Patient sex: F
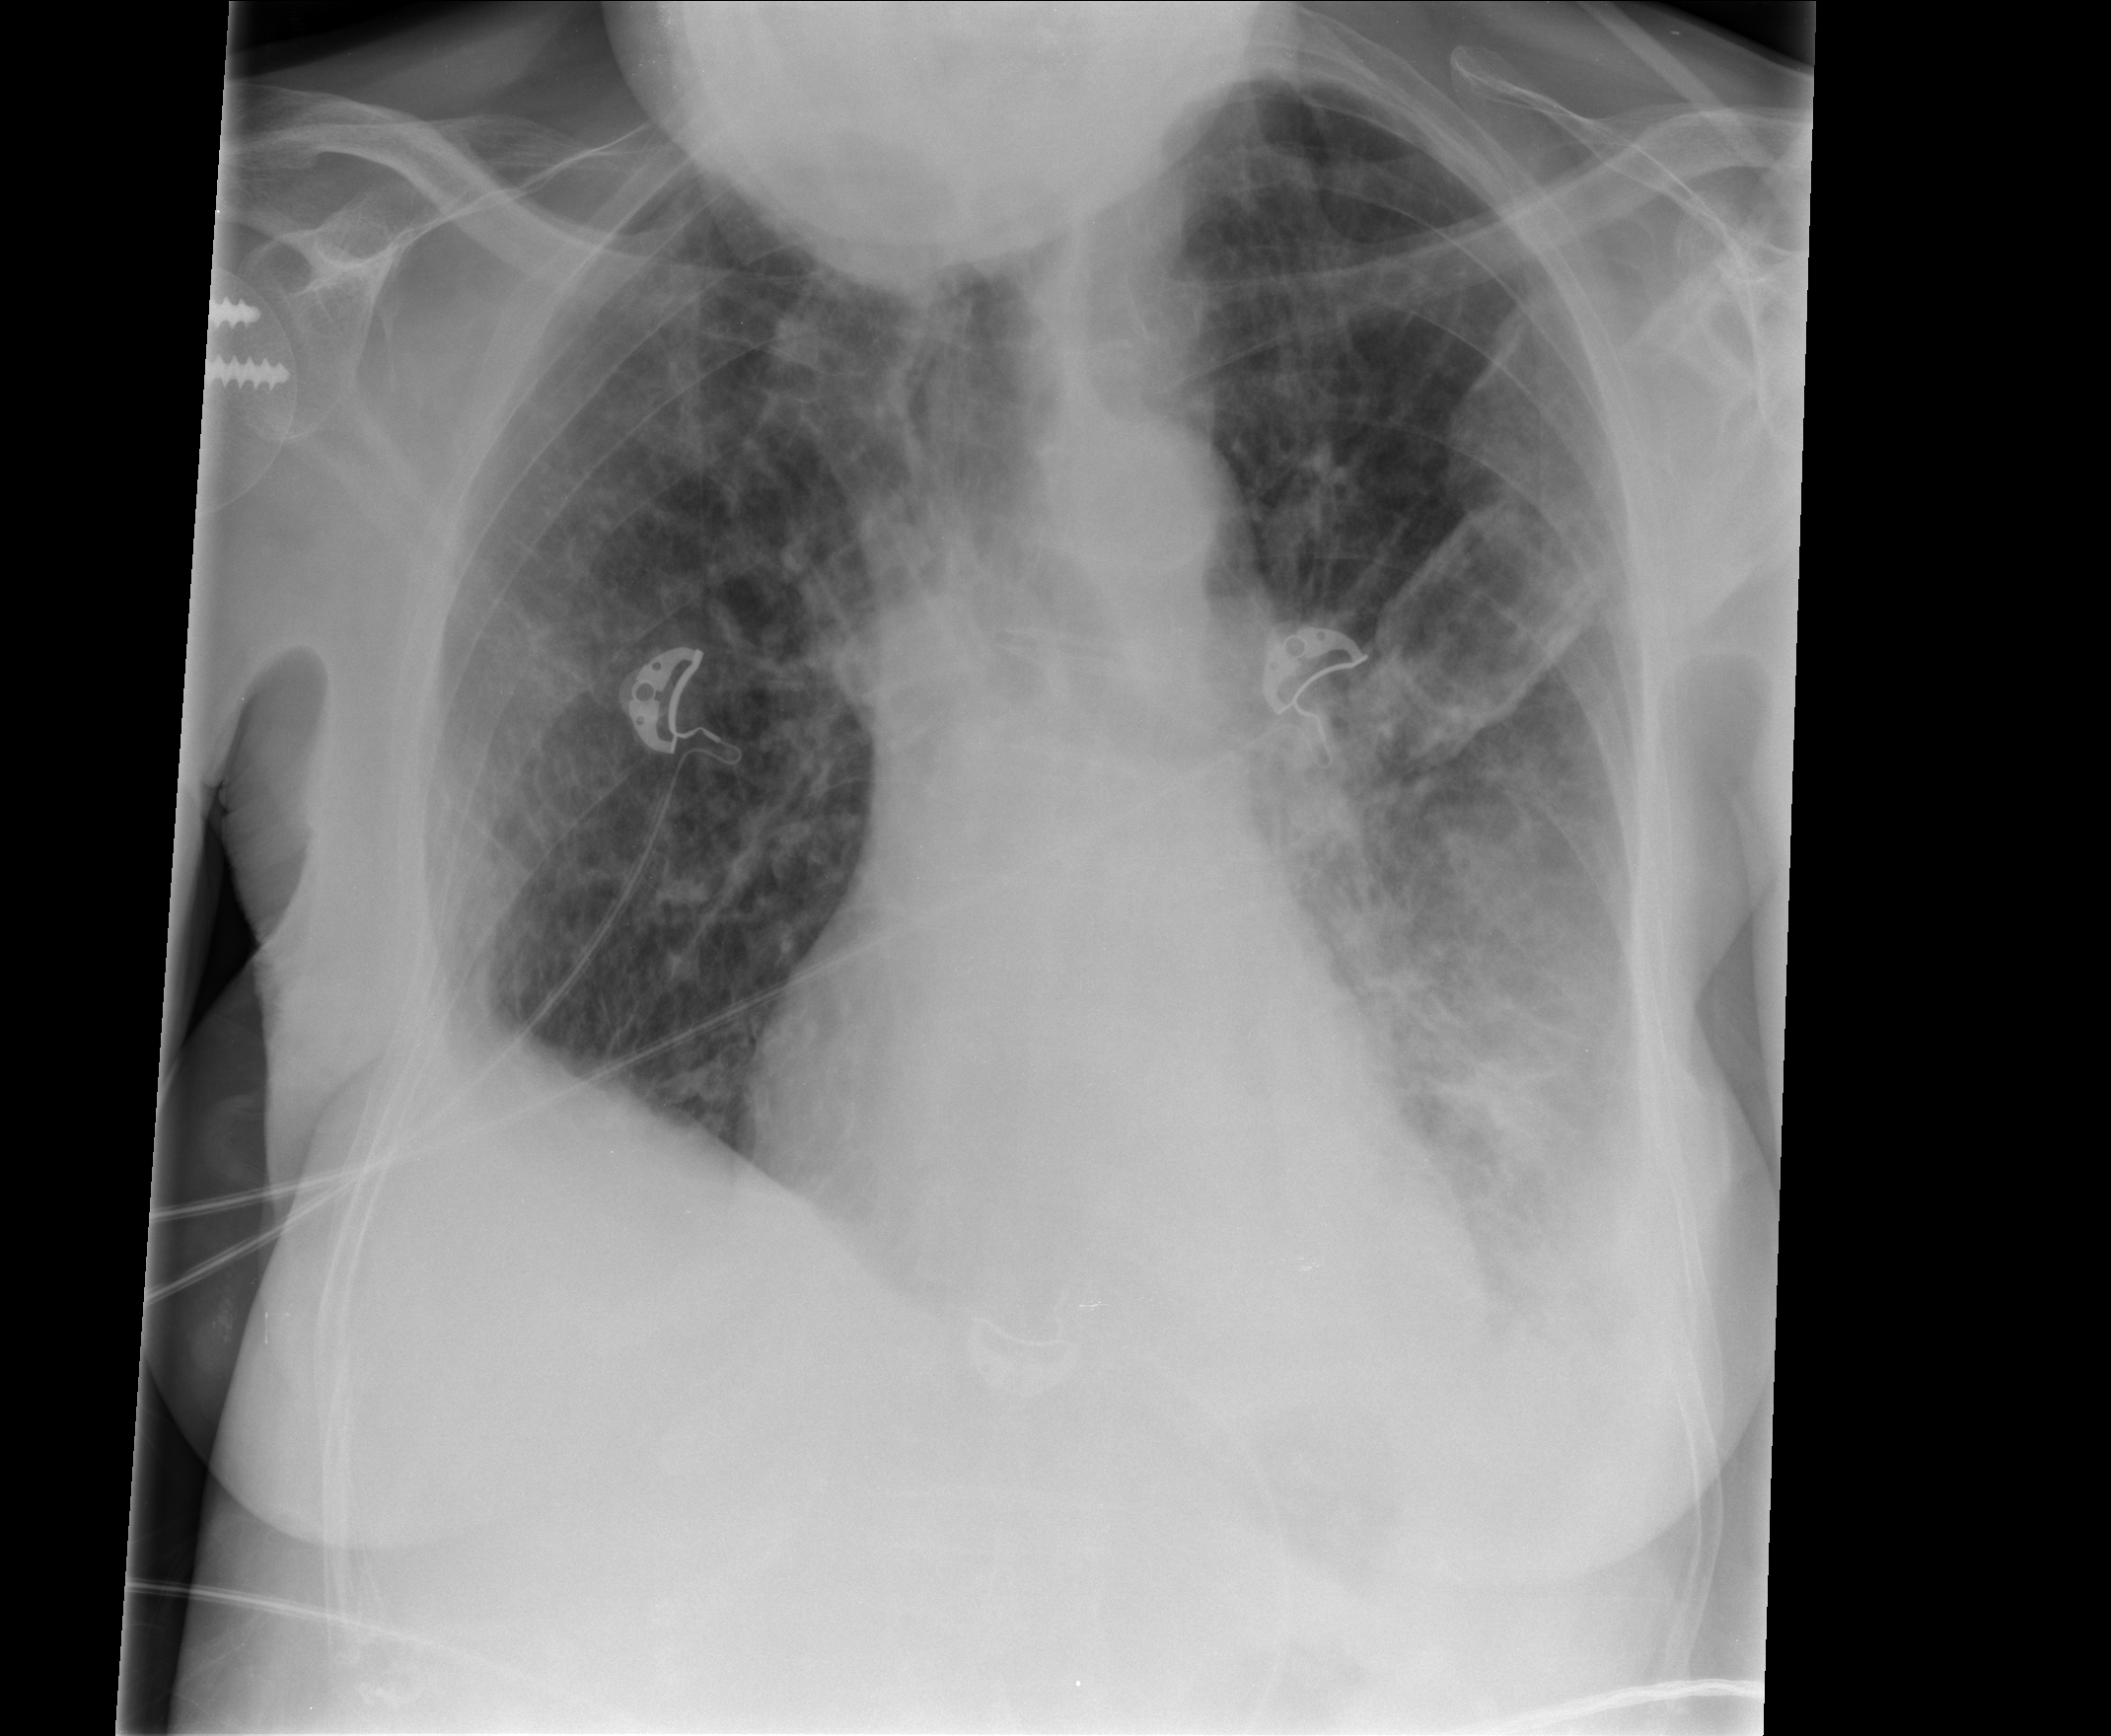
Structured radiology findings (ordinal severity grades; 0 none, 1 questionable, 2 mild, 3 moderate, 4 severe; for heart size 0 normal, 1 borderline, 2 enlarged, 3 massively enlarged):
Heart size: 0
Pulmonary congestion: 2
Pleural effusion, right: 1
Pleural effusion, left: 2
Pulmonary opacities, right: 2
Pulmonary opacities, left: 2
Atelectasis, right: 2
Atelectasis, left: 3